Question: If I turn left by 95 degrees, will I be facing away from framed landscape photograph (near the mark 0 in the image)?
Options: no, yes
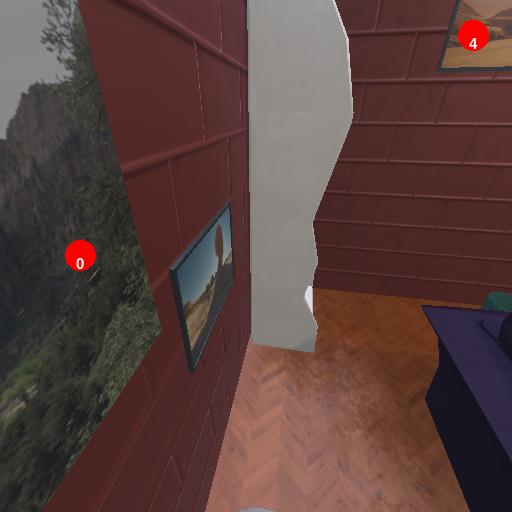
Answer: no